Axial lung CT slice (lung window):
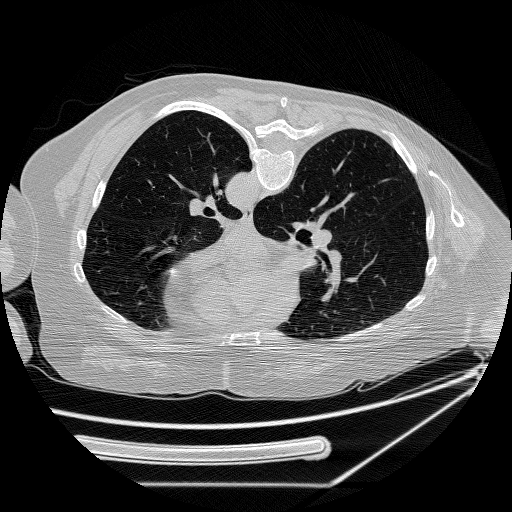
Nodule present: no